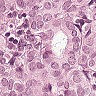
Metastatic tissue present: yes